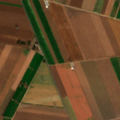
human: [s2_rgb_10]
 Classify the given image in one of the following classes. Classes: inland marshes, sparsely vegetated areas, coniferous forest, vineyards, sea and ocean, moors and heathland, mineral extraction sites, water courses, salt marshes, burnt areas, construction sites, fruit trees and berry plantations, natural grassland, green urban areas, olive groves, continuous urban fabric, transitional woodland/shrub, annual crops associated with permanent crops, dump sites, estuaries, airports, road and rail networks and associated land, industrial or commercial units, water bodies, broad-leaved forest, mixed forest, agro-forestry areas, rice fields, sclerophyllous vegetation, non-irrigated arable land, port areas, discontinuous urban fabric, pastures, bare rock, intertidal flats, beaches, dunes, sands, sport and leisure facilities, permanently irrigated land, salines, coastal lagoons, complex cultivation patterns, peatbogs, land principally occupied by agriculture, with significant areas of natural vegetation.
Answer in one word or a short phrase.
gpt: non-irrigated arable land